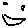
Label: smiley face